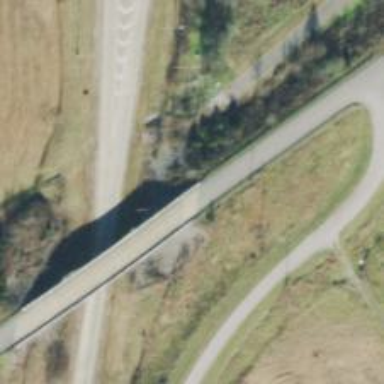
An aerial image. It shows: Unclassified road on viaduct bridge.